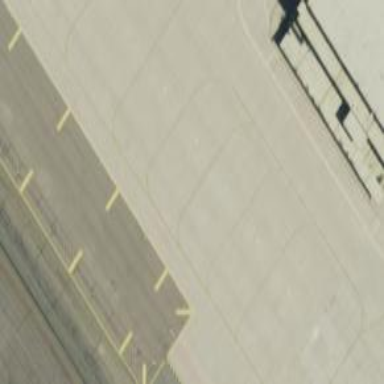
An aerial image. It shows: View of taxiway at the airport.